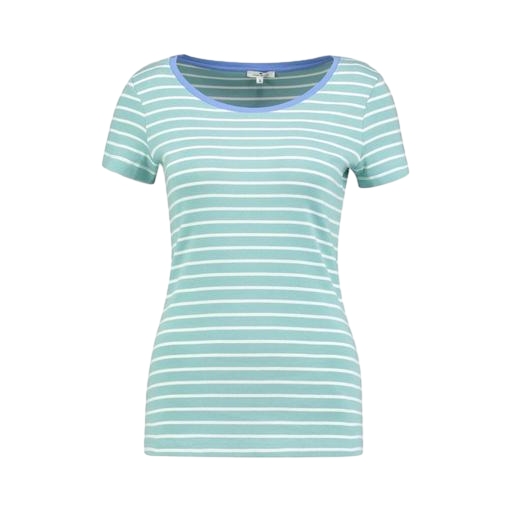
blue short-sleeved striped t-shirt, blue women's stripe true t-shirt, blue women's striped shirt, white background